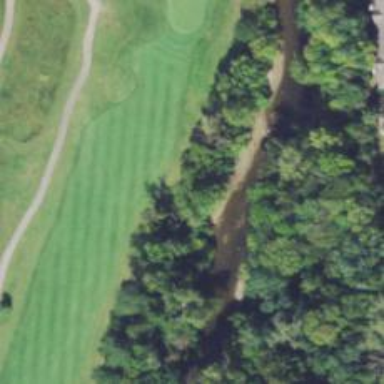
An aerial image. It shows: Golf hole.